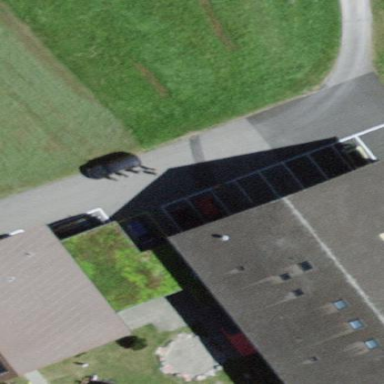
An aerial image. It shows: School building.